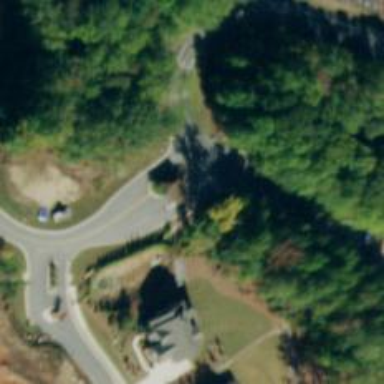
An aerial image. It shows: Service road.